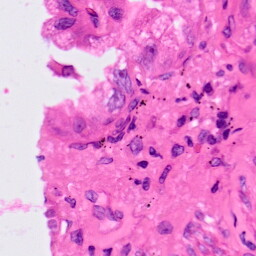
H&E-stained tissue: Lung